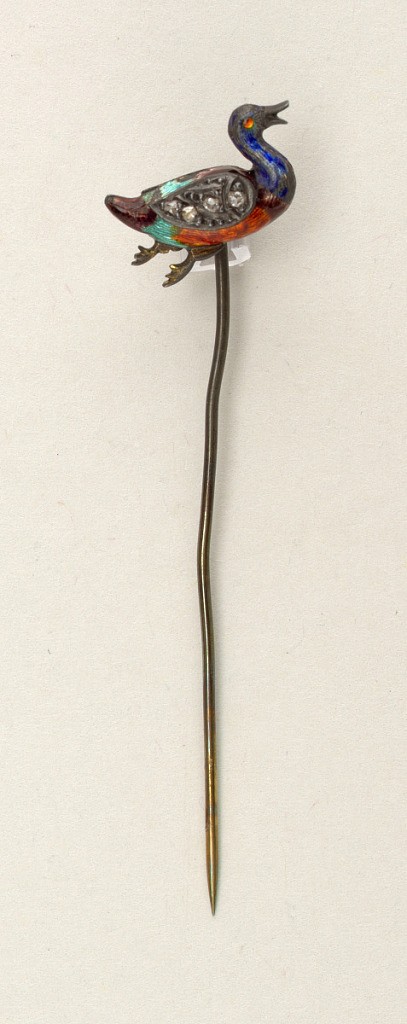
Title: Scarf pin with duck
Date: ca. 1900
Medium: Gold, enamel, glass
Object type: Stick pin
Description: In form of duck, four rose diamonds